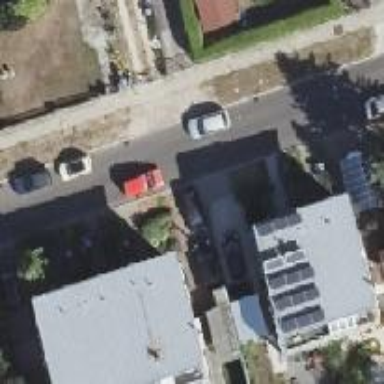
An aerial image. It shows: Residential road with asphalt surface and sidewalk on the left.